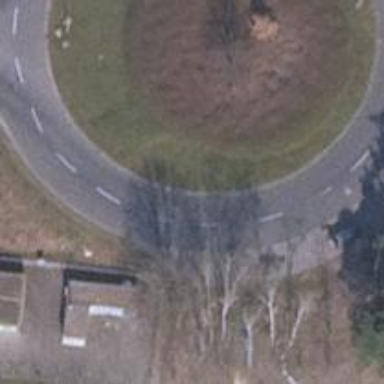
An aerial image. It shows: Unclassified road that forms roundabout at the junction.